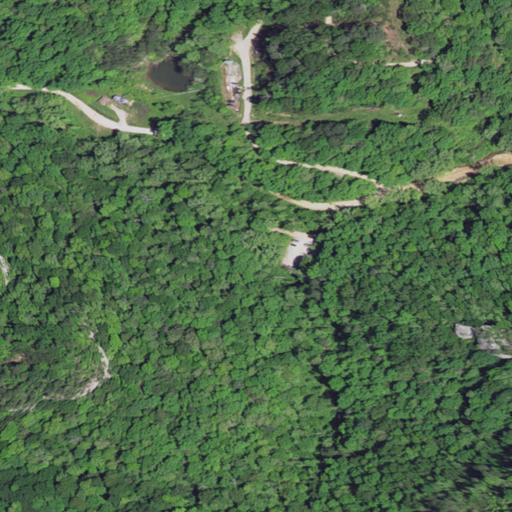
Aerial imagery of valley in Kentucky named Flat Hollow containing mixed forest, deciduous forest, open development, low intensity development, and pasture